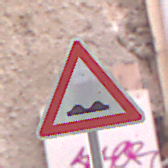
Verkehrszeichen: UnebeneFahrbahn
Umgebung: Outdoor, Urban
Tageszeit: MorningAfternoon
Wetter: Clear
Licht: Natural
Jahreszeit: NotSpecified
Kontrast: MediumContrast